Field crop: maize
Growth stage: 1
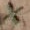
Species: atriplex